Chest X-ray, PA view. Patient: 27 years old, sex M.
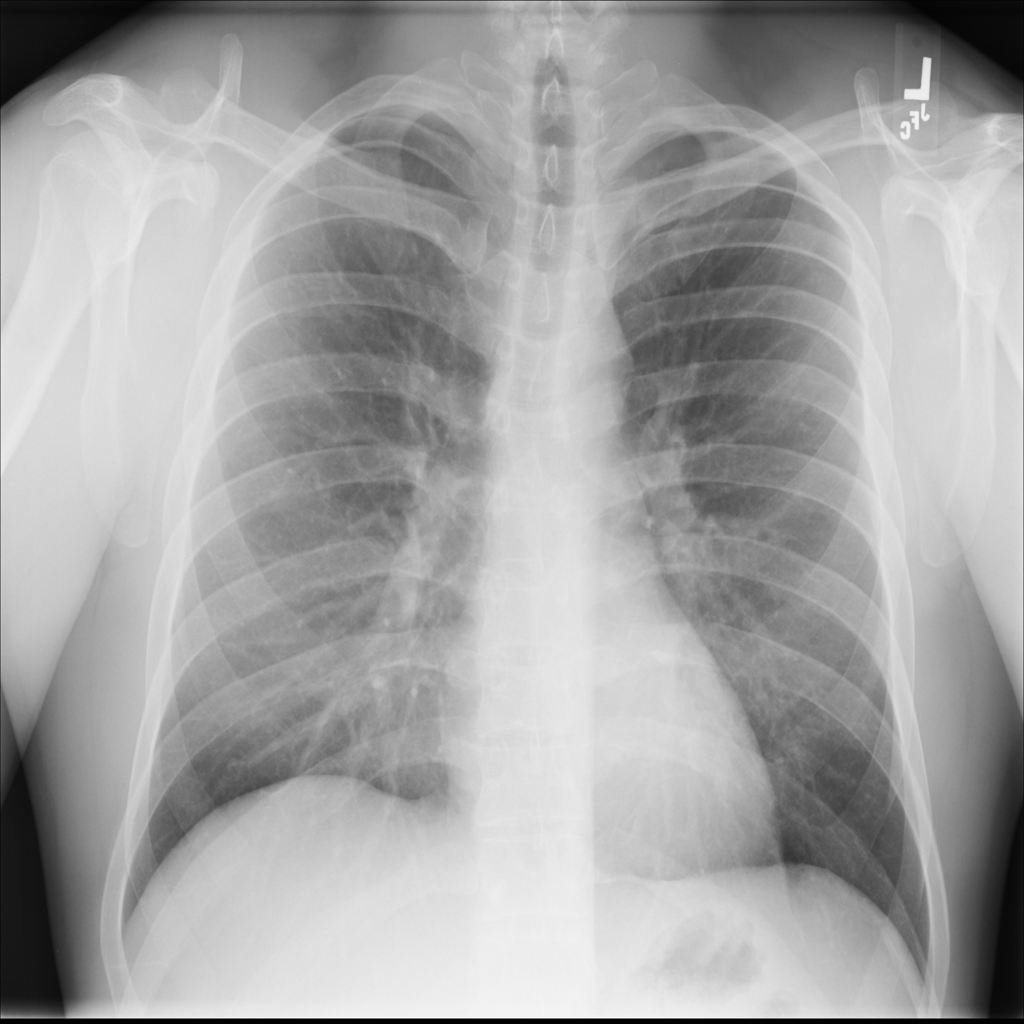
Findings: No Finding